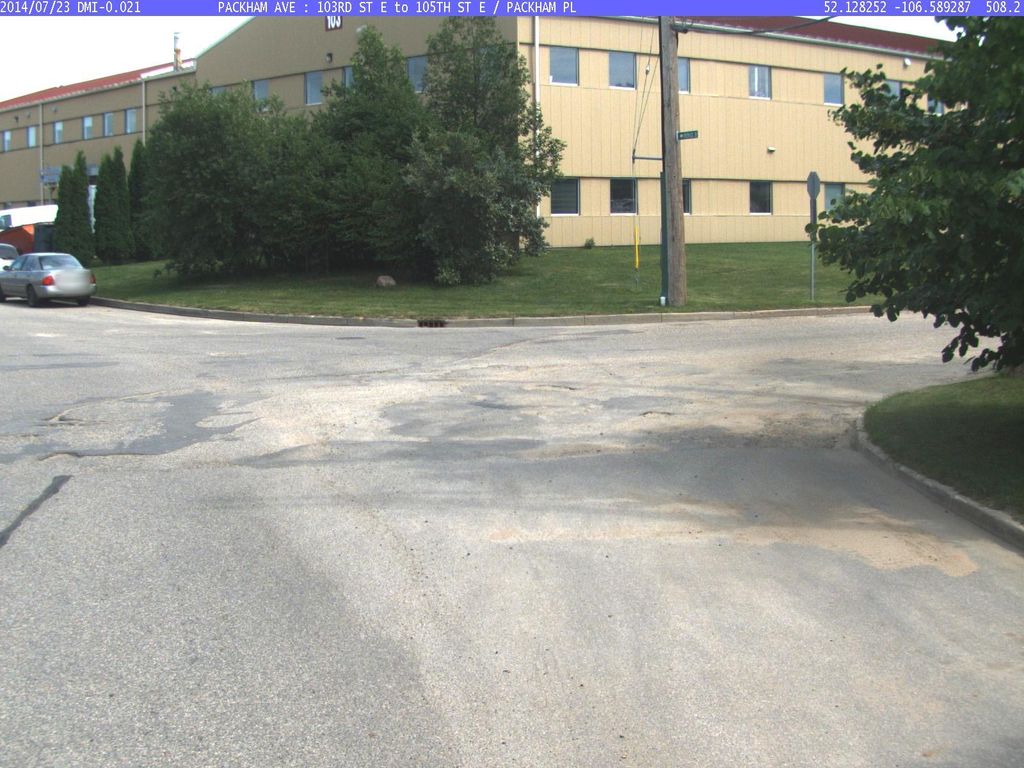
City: saskatoon